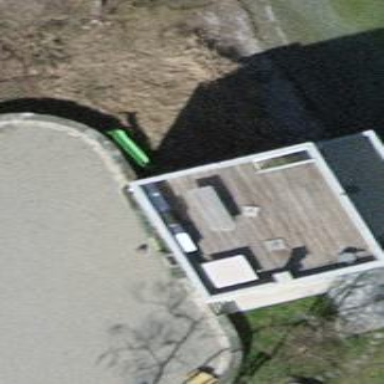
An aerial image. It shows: Detached building.